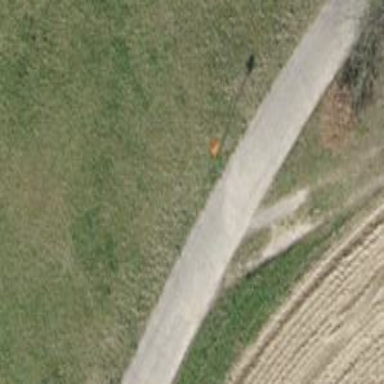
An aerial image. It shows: Aerial marker.